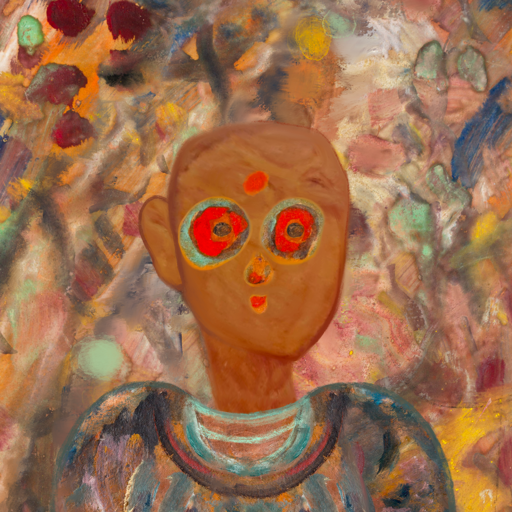
Background: Mother_And_Son_Mother, Head And Neck Front: Pious_Lady, Face Front: Sisters, Bust: Boggyland, Hair Front: Blank, Head Accessory: Blank, Second Necklace: Blank, Necklace: Blank, Baby: Blank